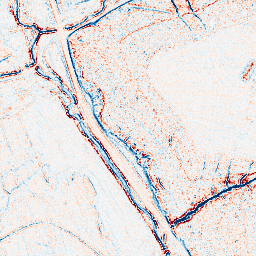
Category: edge_preserving
Decomposition family: bilateral
Decomposition parameters: d: 5
sigma_color: 75
sigma_space: 50
Upsampling method: cubic_mitchell
Upsampling parameters: scale: 8
Upsampling scale: 8